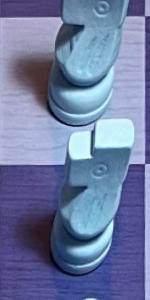
Label: Knight_White